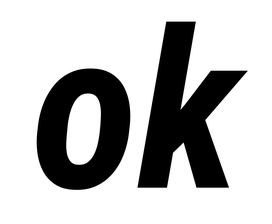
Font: Roboto-Italic_Condensed_Bold_Italic